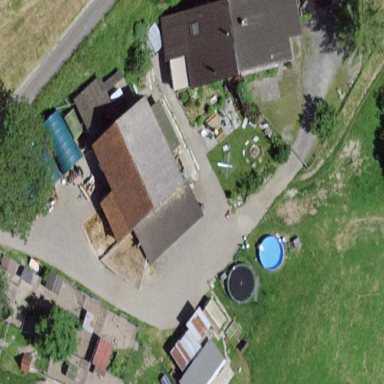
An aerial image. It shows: Farmyard area.